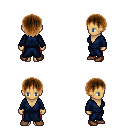
a pixel art fantasy rpg character, female body template, human, tanned skin, blue robe, red pants, brown plain hairstyle, brown shoes, four views (front, back, left, right), 2x2 character sprite sheet, small pixel art, hard edges, no anti-aliasing